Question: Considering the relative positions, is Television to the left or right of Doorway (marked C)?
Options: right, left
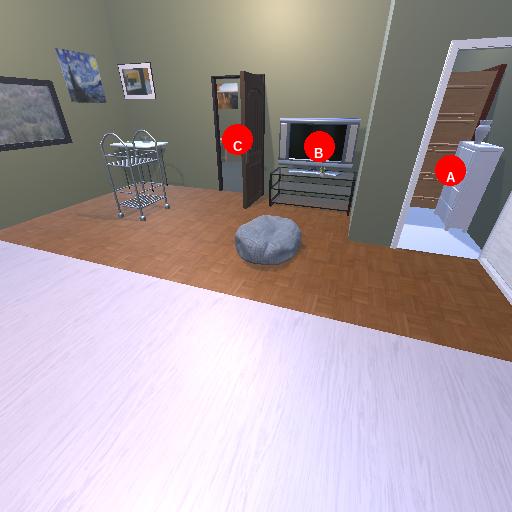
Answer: right